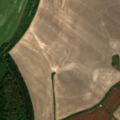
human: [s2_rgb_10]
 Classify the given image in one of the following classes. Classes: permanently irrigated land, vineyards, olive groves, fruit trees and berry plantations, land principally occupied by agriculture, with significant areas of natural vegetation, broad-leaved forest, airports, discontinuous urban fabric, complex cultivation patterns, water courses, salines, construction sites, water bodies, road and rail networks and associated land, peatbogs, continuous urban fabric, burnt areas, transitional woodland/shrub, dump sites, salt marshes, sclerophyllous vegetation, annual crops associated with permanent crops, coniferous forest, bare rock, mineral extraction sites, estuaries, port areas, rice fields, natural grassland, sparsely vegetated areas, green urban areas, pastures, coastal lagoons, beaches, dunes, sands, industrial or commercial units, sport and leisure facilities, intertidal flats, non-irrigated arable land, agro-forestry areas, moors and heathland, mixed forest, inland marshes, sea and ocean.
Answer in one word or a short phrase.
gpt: non-irrigated arable land, land principally occupied by agriculture, with significant areas of natural vegetation, broad-leaved forest, transitional woodland/shrub